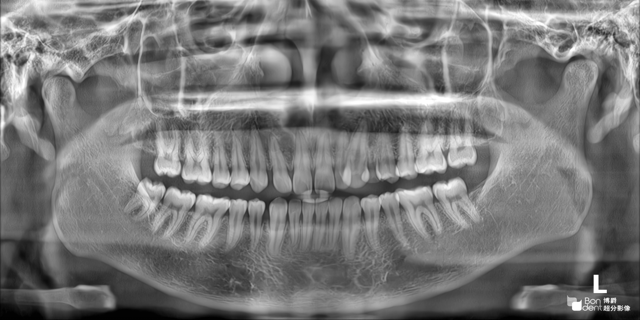
adult